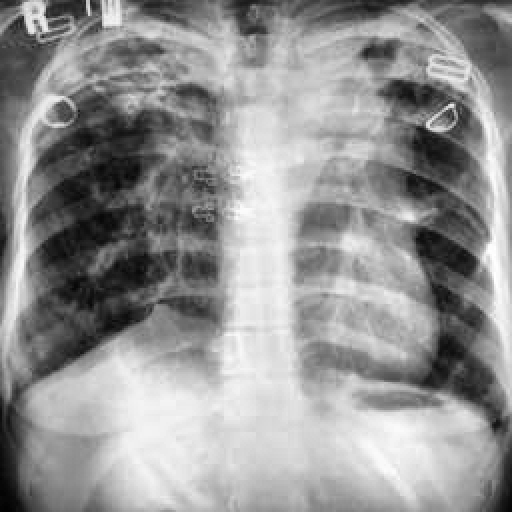
Finding: TUBERCULOSIS